Aerial crown-view tile of a tropical tree (Barro Colorado Island, Panama), acquired 20240611:
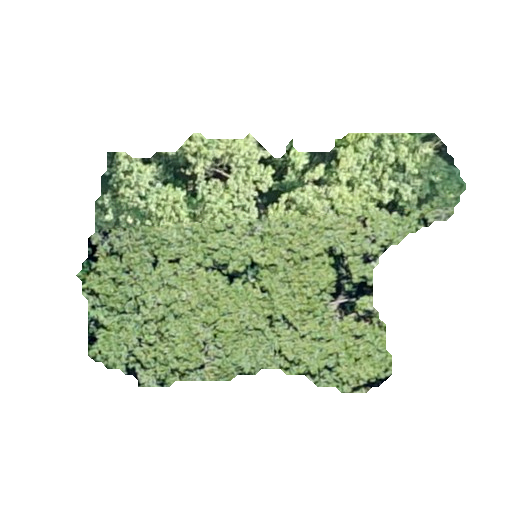
Species: Guazuma ulmifolia
GBIF accepted scientific name: Guazuma ulmifolia
Crown area: 115.629 m²